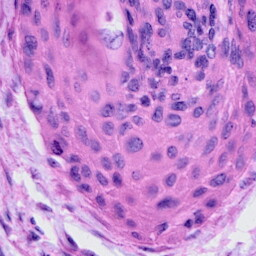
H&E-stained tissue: Cervix